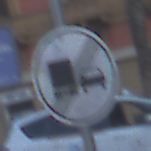
Verkehrszeichen: EndeUeberholverbotKraftfahrzeuge
Umgebung: Outdoor, Urban
Tageszeit: SunriseSunset
Wetter: PartlyCloudy
Licht: Natural
Jahreszeit: NotSpecified
Kontrast: LowContrast